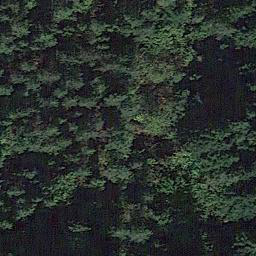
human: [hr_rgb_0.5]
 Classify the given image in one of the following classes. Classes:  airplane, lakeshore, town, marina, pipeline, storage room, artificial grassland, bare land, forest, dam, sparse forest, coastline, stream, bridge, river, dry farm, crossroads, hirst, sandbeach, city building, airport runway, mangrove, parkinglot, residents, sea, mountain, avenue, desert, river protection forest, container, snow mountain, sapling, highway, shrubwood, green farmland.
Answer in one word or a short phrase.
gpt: forest